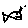
Label: fish